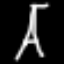
Label: The Eiffel Tower